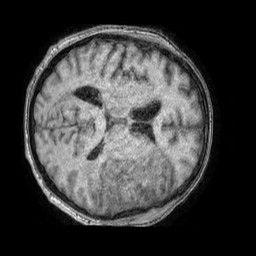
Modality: T1w
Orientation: axial
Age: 53
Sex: male
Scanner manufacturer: philips
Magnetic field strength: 1.5 T
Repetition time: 0.007792 s
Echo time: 0.003564 s